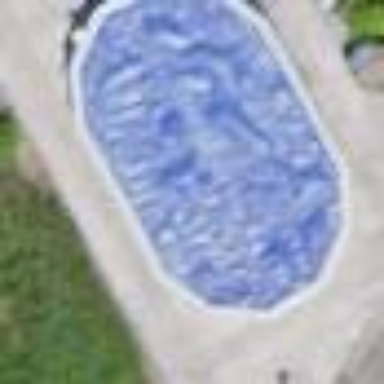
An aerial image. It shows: Swimming pool located in leisure land.